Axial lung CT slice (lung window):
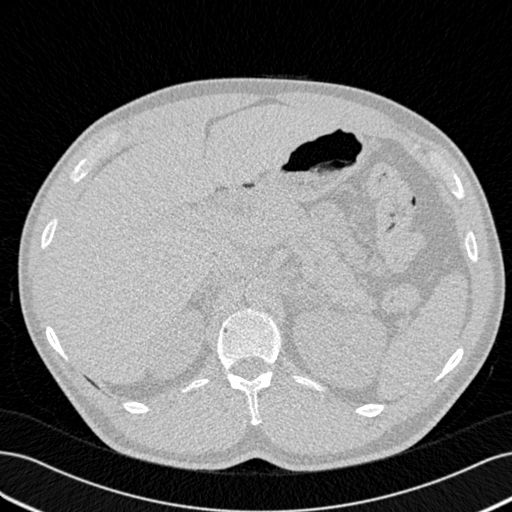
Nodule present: no